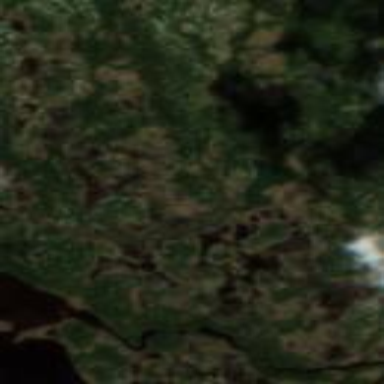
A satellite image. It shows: String bog wetland.